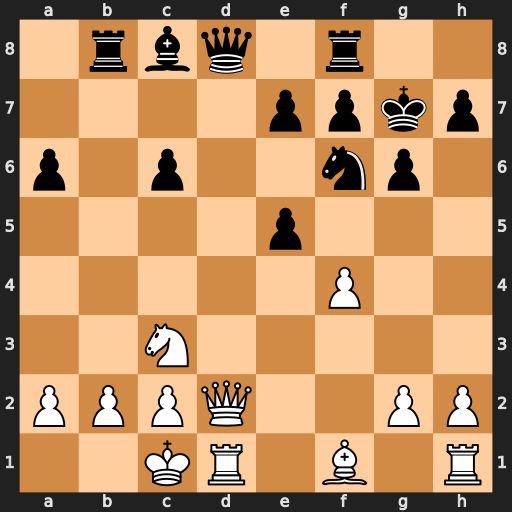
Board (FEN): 1rbq1r2/4ppkp/p1p2np1/4p3/5P2/2N5/PPPQ2PP/2KR1B1R
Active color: w
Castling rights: -
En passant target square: -
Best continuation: Qxd8 Rxd8 Rxd8